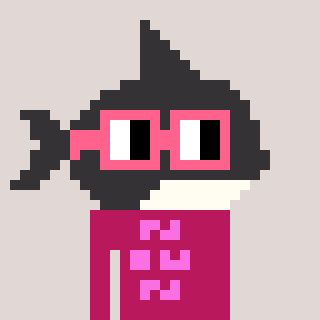
a pixel art character with square pink glasses, a orca-shaped head and a darkpink-colored body on a warm background